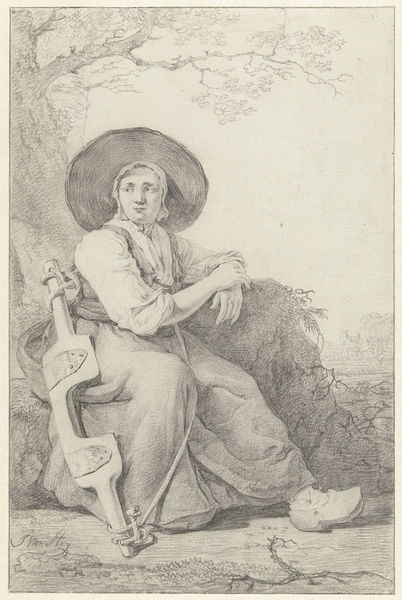
Titel: Zittende vrouw met juk
Künstler: Jacob van Strij
Standort: Amsterdam
Institution: Rijksmuseum
Schlagwörter: hat, white, black, dress, grey, nose, portrait, sitting, woman, looking, wooden, wood, sad, man, rocks, tree, nature, baroque, eyes, feet, grass, drawing, paper, black and white, gaze, bonnet, mouth, monochrome, leaning, person, clothes, instrument, leaves, foot, shoes, pencil, medieval, legs, farm, branches, leaf, dutch, holland, branch, bow, earth, weapon, clogs, cream, fuck, signed, clump, clog, precise, mediavel, mediaval, yoke, +++++++++++++++++++++++++++++++++++++++++++++++++, shie, wooden shoe, dutch shoe, waiting for a ride